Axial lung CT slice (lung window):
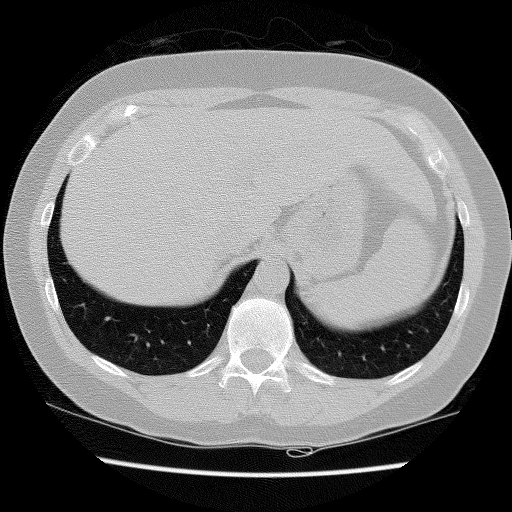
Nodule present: no